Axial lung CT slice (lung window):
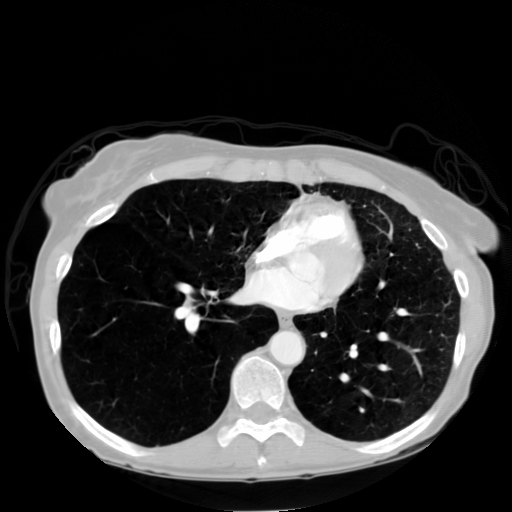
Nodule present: no